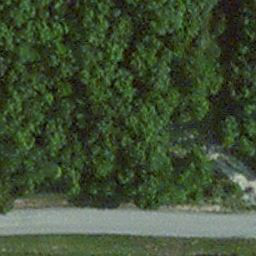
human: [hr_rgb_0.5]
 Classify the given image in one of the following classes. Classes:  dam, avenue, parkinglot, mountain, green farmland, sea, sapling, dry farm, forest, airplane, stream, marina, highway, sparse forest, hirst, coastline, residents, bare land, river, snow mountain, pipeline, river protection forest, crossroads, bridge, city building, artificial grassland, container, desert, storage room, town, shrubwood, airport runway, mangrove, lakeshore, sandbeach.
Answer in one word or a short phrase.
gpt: avenue